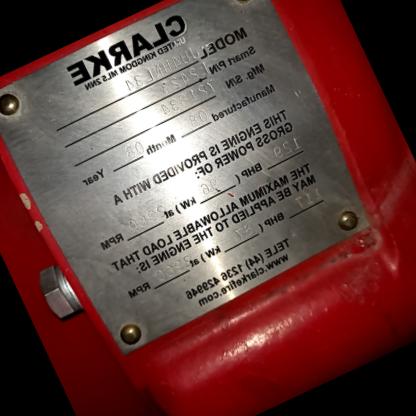
Klasa: tabliczka-znamionowa